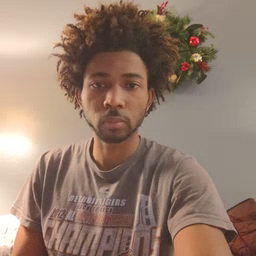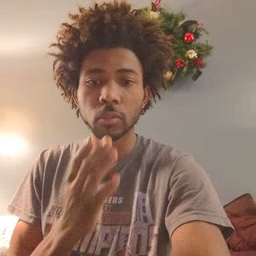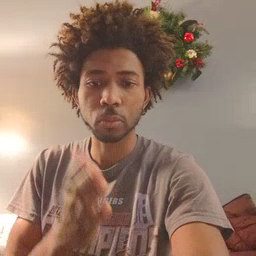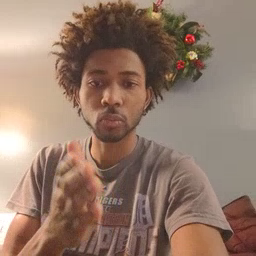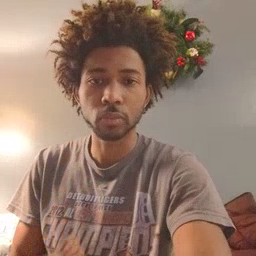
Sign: boat